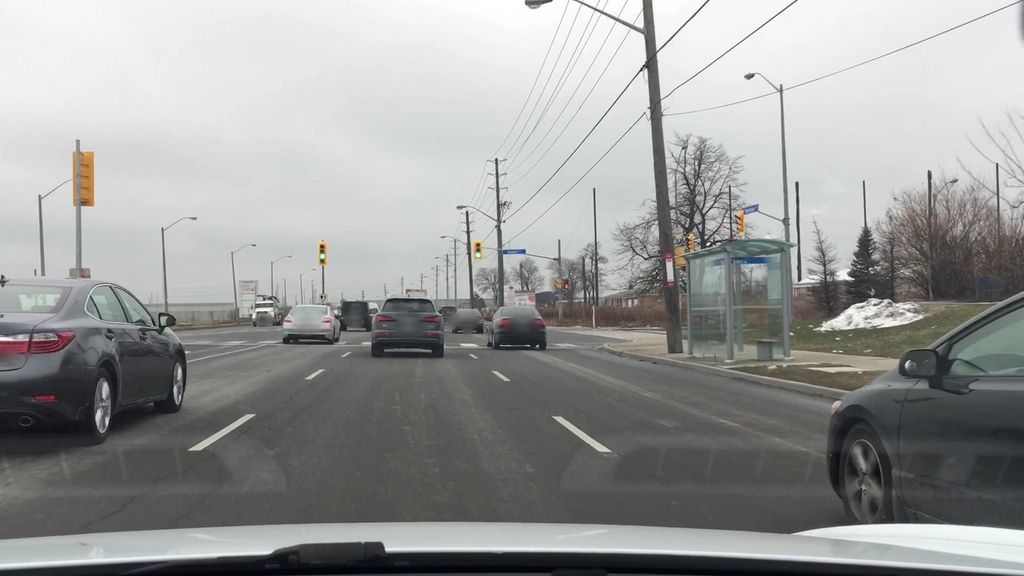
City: toronto